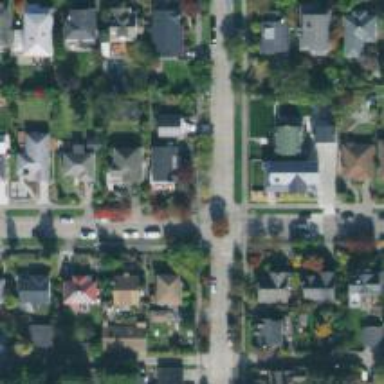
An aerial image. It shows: Living street with separate sidewalk.